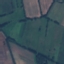
Land use / land cover class: Pasture